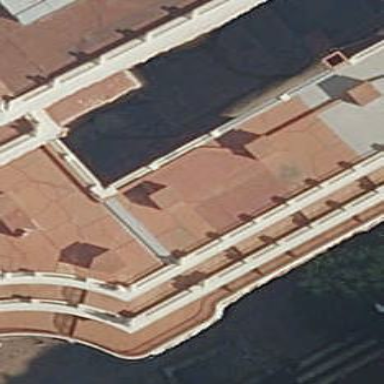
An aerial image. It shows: Part of building.